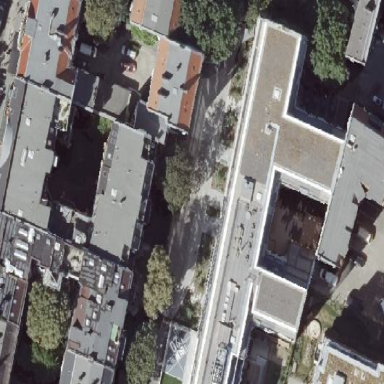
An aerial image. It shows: Commercial building.